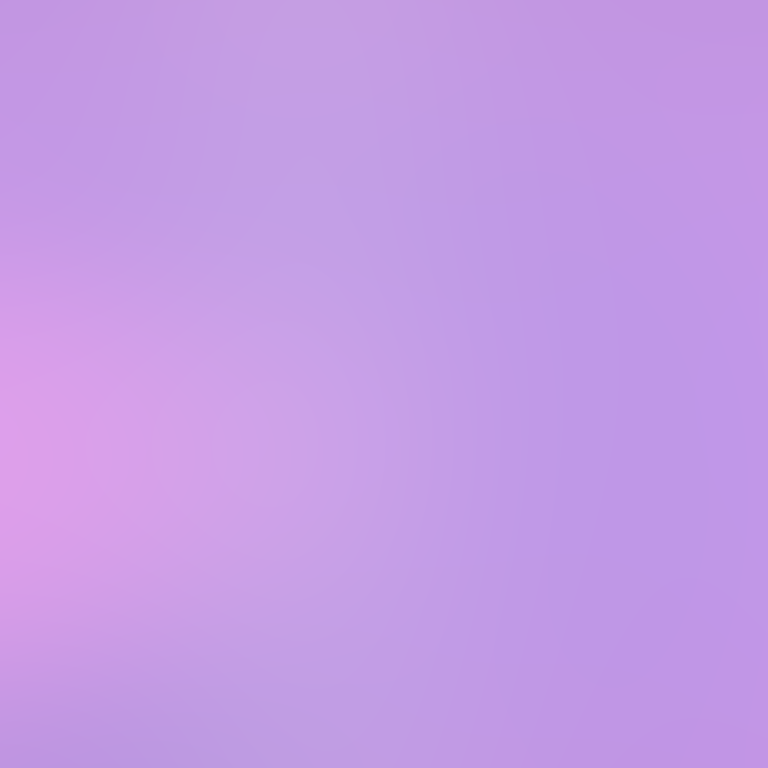
Abstract light effect, smooth gradient from soft lavender to gentle pink, calm atmosphere, diffuse light, no room, no furniture, no objects.